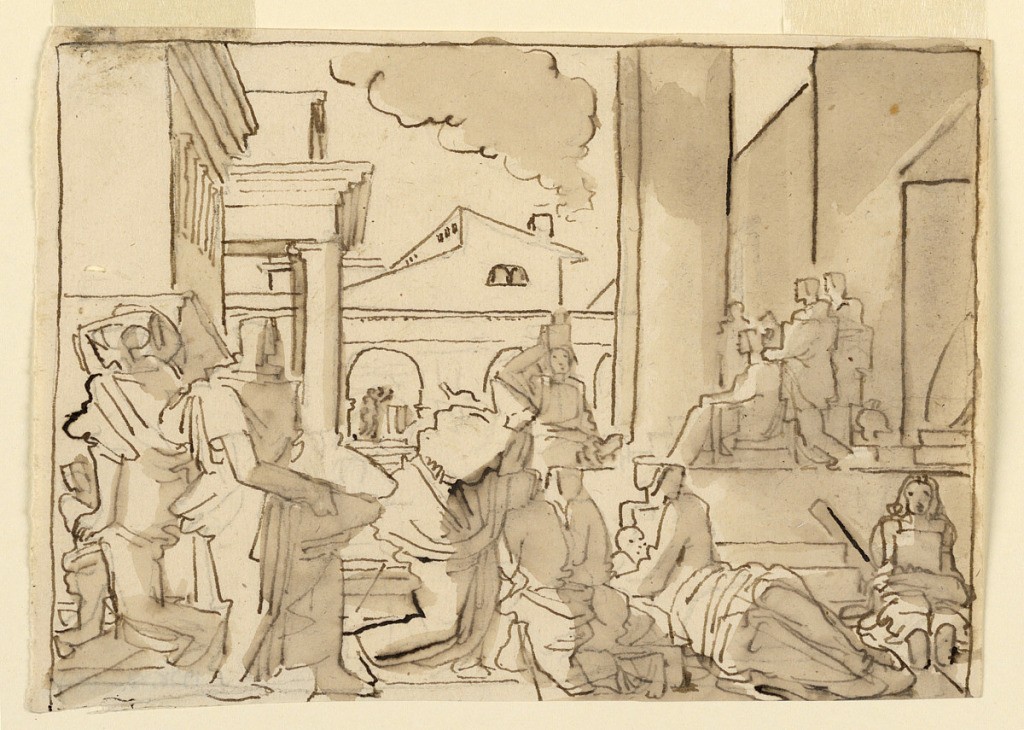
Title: Sketch, Urban Exterior with Classical Architecture and Draped Figures
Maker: Fortunato Duranti, Italian, 1787 - 1863
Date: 1820–1850
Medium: Pen and ink, brush and sepia wash on paper
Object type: Drawing
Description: Sketch, Urban Exterior with Classical Architecture and Draped Figures. Seated leader at center right, with supplicant (?) figures at lower center with reclining figure with child nearby.